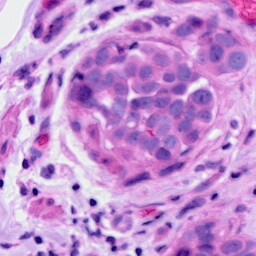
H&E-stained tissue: Ovarian